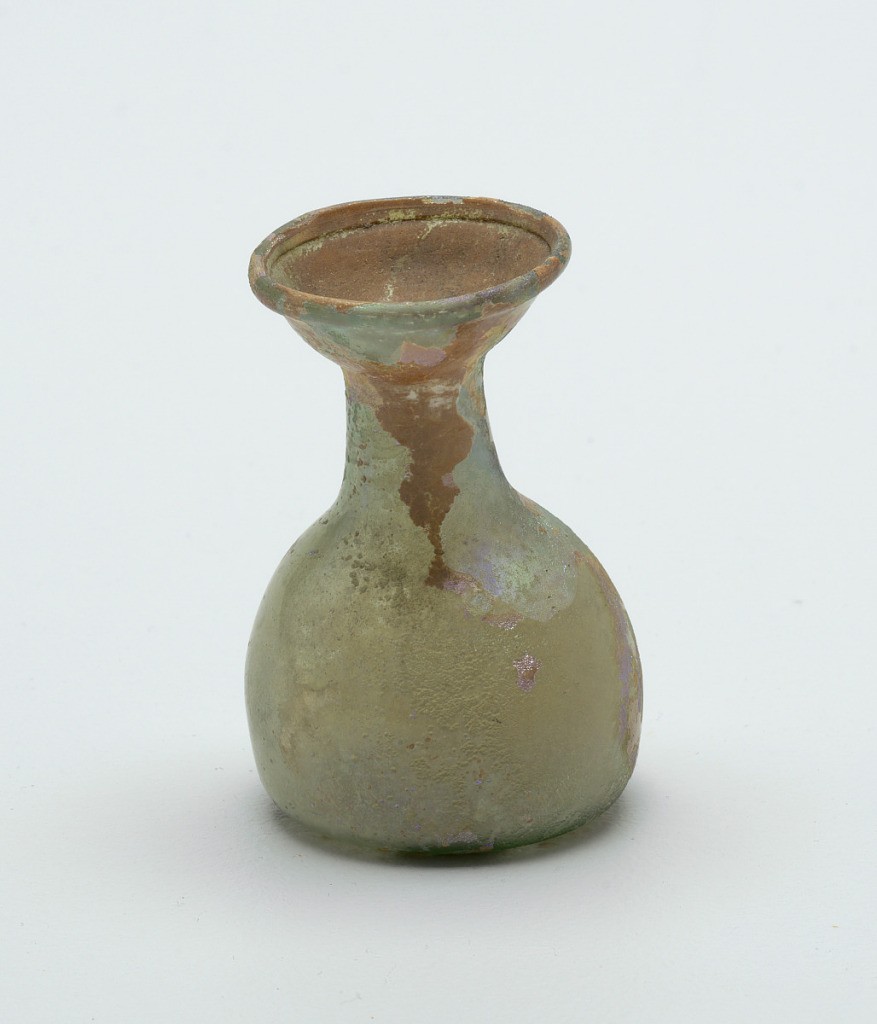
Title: Vessel
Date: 2nd century
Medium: Glass
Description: Tilted, squat, pear-shaped body; short neck with flaring mouth, flanged lip; pale green with iridescent surface.